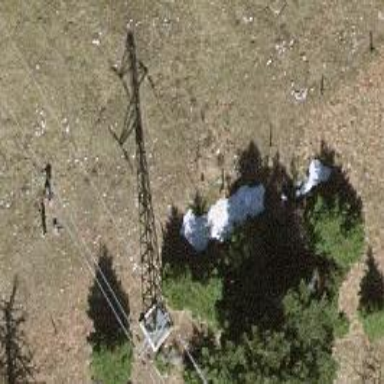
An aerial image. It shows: Lattice structure tower.